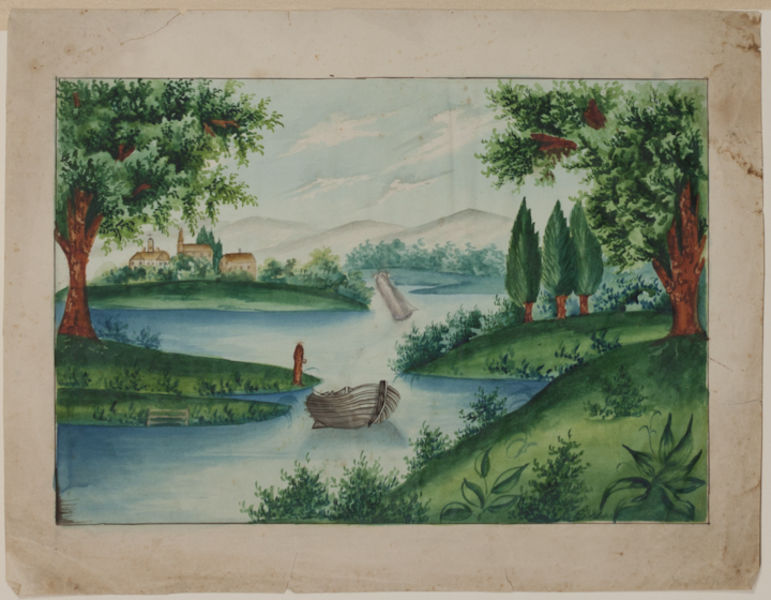
Titel: The Lake
Künstler: Hulda H. Conover Dayton
Standort: Amherst (Massachusetts, USA)
Institution: Mead Art Museum, Amherst College
Schlagwörter: blue, church, red, window, country, gray, green, painting, windows, yellow, picture, brown, wood, cloud, clouds, man, sky, tree, boat, building, field, hill, hills, lake, landscape, mountain, mountains, nature, water, distance, houses, roof, roofs, trees, forest, grass, river, stream, bushes, plants, drawing, paper, castle, illustration, scene, bright, fence, town, person, city, leaves, pastoral, buildings, bush, canoe, pond, branches, book, fish, figure, outdoors, paint, fishing, blue sky, page, standing, border, banks, foliage, ride, trunks, distant, wildlife, channel, pint, printer, edge, moutain, bluee, fisherman, dory, ghost???, lakje